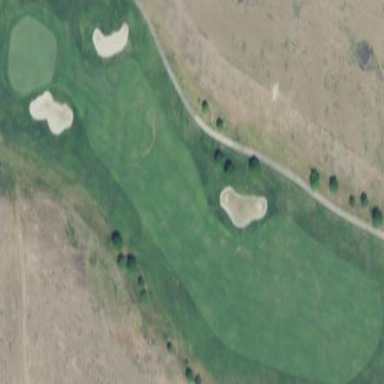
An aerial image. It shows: Grassy area designated as golf fairway.